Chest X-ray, AP view. Patient: 53 years old, sex M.
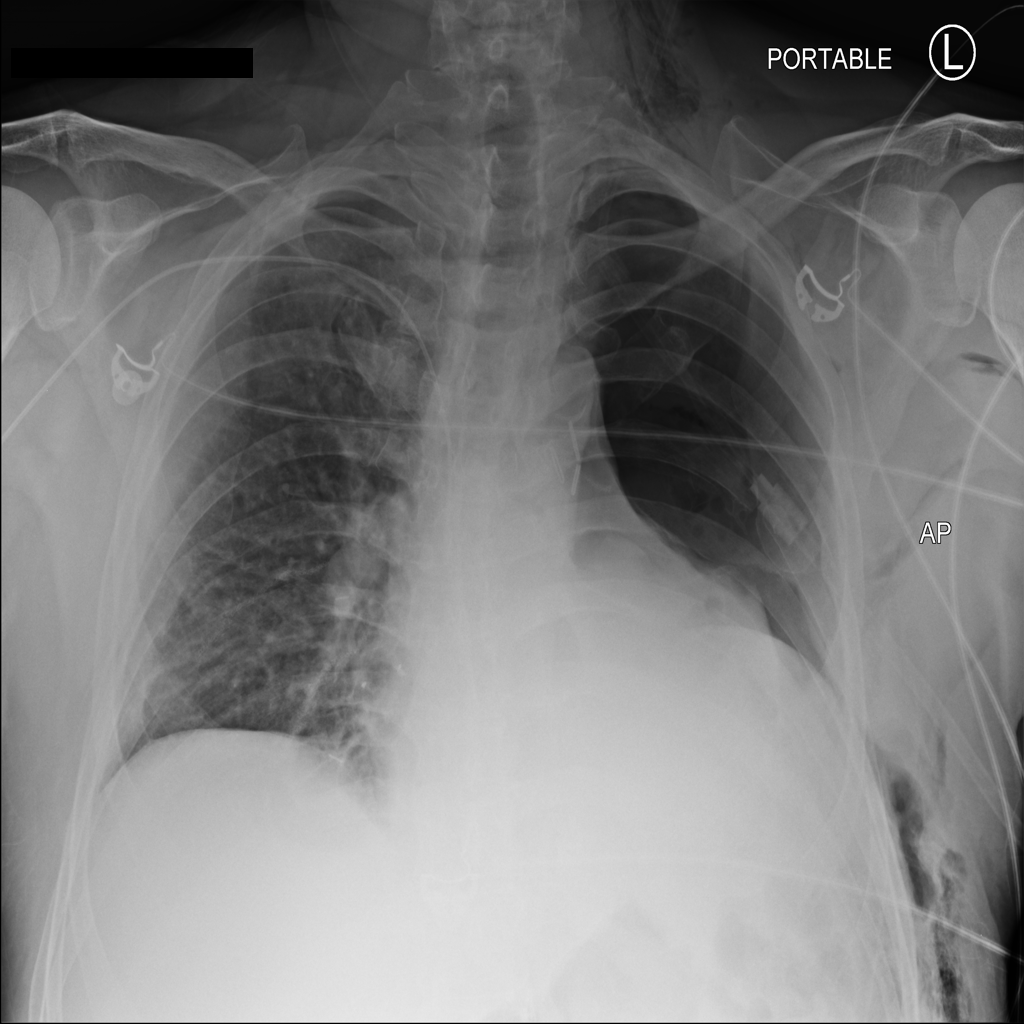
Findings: Emphysema, Pneumothorax